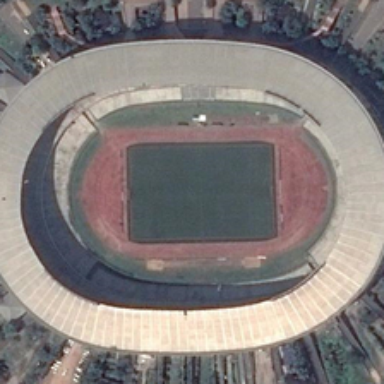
The football field with a red athletic track has a ring of silvery oval ceiling .